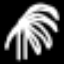
Label: palm tree